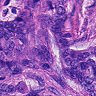
Metastatic tissue present: yes